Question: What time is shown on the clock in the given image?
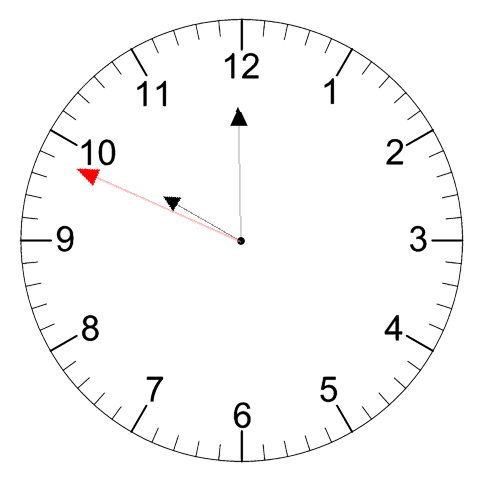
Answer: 09:59:49